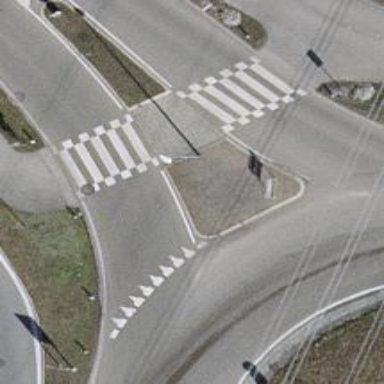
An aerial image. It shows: Uncontrolled zebra crossing with white markings.